Question: I have this ajax call executing from client side, with jQuery, but at times, (I mean generally at the very first call) it is executing very slow, perhaps this figure will explain..

As you can see, the last call is waiting before anything, though it took to receive data, that's bearable, but why the wait of ?
Fiddler's statistics are
'''
Request Count: 1
Bytes Sent: 552 (headers:543; body:9)
Bytes Received: 364 (headers:234; body:130)
ACTUAL PERFORMANCE
--------------
ClientConnected: 15:16:42.799
ClientBeginRequest: 15:16:42.799
GotRequestHeaders: 15:16:42.799
ClientDoneRequest: 15:16:42.799
Determine Gateway: 0ms
DNS Lookup: 0ms
TCP/IP Connect: 0ms
HTTPS Handshake: 0ms
ServerConnected: 15:16:42.799
FiddlerBeginRequest:15:16:42.799
ServerGotRequest: 15:16:43.408
ServerBeginResponse:15:16:43.408
GotResponseHeaders: 15:16:43.408
ServerDoneResponse: 15:16:43.408
ClientBeginResponse:15:16:43.408
ClientDoneResponse: 15:16:43.705
'''
The jQuery is nothing special, just a simple ajax call...
'''
$.ajax({
url: '/AutoComplete.asmx/GetPriorityAndRemarks',
type: 'POST',
timeout: 20000,
datatype: 'xml',
cache: false,
data: 'arg=' + custCode,
success: function (response) {
var result = $(response).find("string").text();
// the values is in form of name, address, mobile, priority and remark, and discount
var resultAry = result.split(':');
//alert(resultAry);
$('#txtCustomerName').val(resultAry[0].trim());
$('#lblAddress').text(resultAry[1]);
$('#lblMobileNo').text(resultAry[2]);
$('#lblPriority').text(resultAry[3]);
$('#lblRemarks').text(resultAry[4]);
$('#txtDiscount').val(resultAry[5]);
$('#txtQty').focus();
$('#txtQty').select();
$('#hdnCustCode').val(custCode);
return false;
},
error: function (response) {
alert('some error occured');
}
});
'''
The code is implemented as
'''
public string GetPriorityAndRemarks(string arg)
{
try
{
SqlCommand cmd = new SqlCommand();
cmd.CommandText = "sp_NewBooking";
cmd.CommandType = CommandType.StoredProcedure;
cmd.Parameters.AddWithValue("@BranchId", Globals.BranchID);
cmd.Parameters.AddWithValue("@CustCode", arg);
cmd.Parameters.AddWithValue("@Flag", 31);
return PrjClass.ExecuteScalar(cmd);
}
catch (Exception)
{
return "";
}
}
'''
So, what's causing it to taking so much time? Also, as a added measure, thinking that calling this code the first time might be slow, I called this code with dummy argument at page load just so that when code gets called with real data, it's not the and any thing regarding server being set up, caching or whatever is already done. But still no luck, the call regardless of weather I call this code with dummy data at page load or not, is always slow when making first call. Can anyone explain to me why is this happening this way?
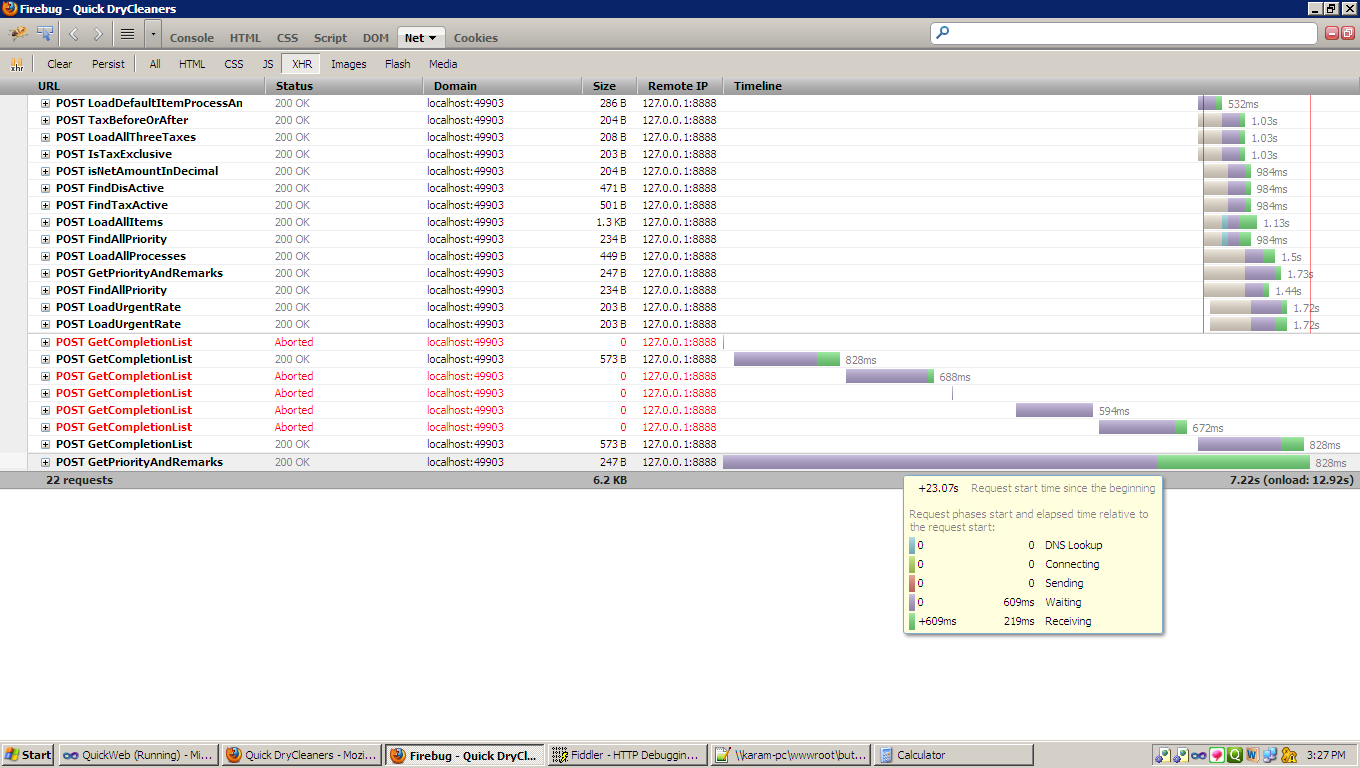
Answer: This isn't Firefox waiting before to send the request but Firefox waiting before the server starts pushing data on the socket back.
See <URL> : Firefox is "Waiting For Response - waiting for a response from the server".
The problem is thus only server related (and yes, 609ms to handle a request is terrible). Profile your "asmx" page to see what happens. Maybe you're doing a bad SQL query for your autocomplete or the database is poorly indexed.